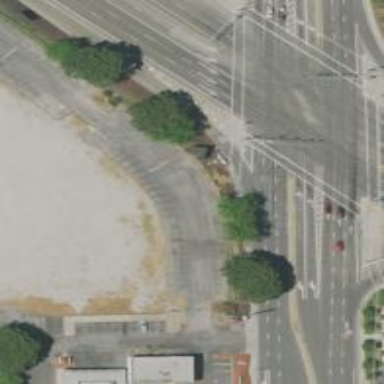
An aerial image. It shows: Asphalt footway with marked crossing that includes pedestrian island.